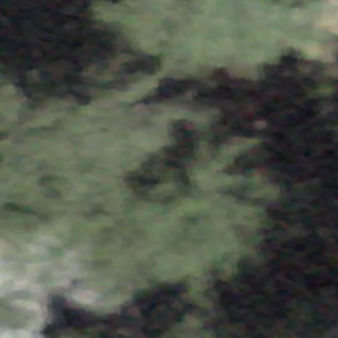
Label: other